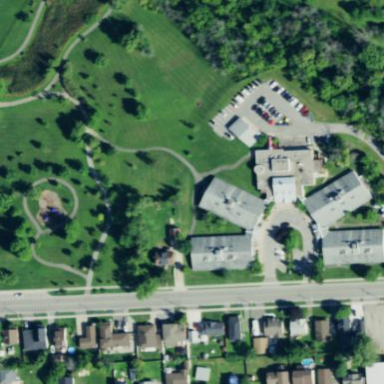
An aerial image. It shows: Nursing home building.